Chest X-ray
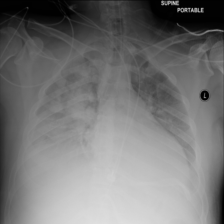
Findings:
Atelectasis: negative
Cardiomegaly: negative
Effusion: positive
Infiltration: negative
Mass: negative
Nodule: positive
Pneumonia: negative
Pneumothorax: negative
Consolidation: positive
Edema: negative
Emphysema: negative
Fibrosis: negative
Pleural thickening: negative
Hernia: negative